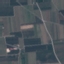
Land use / land cover: PermanentCrop